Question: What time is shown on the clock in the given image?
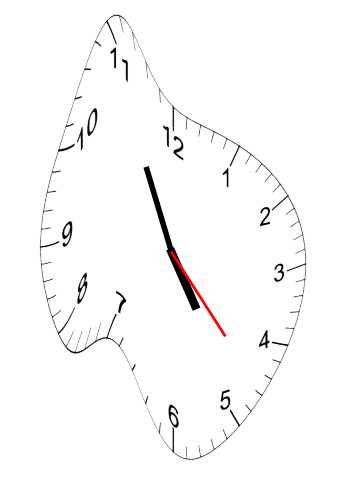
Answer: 04:55:23